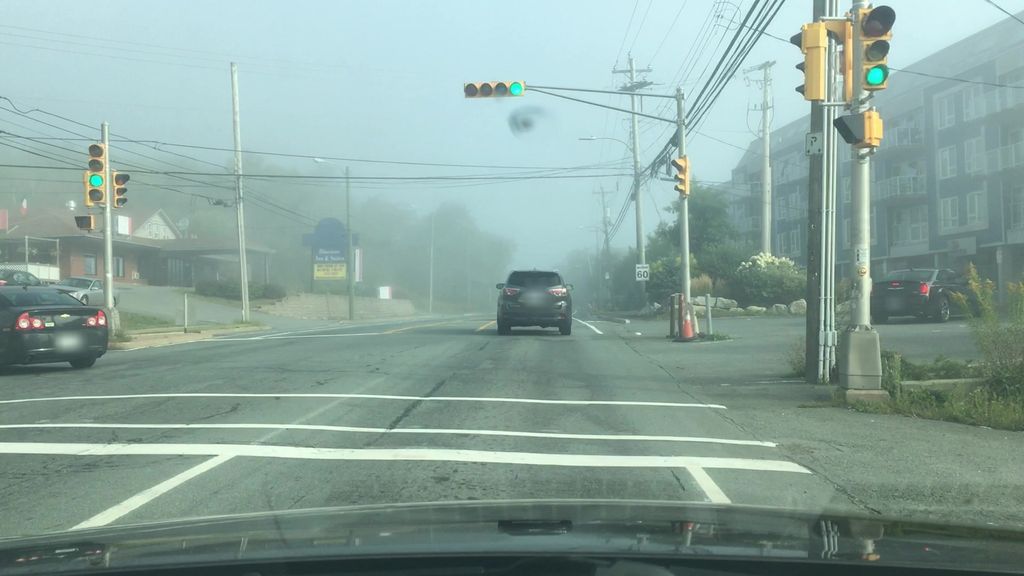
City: halifax